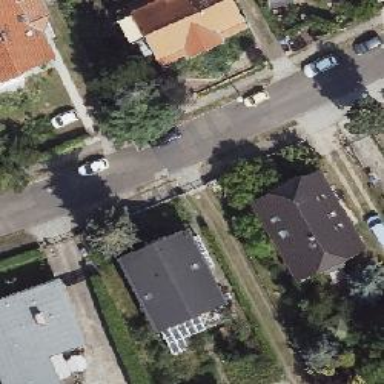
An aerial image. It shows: Residential road with asphalt surface and sidewalks on both sides.